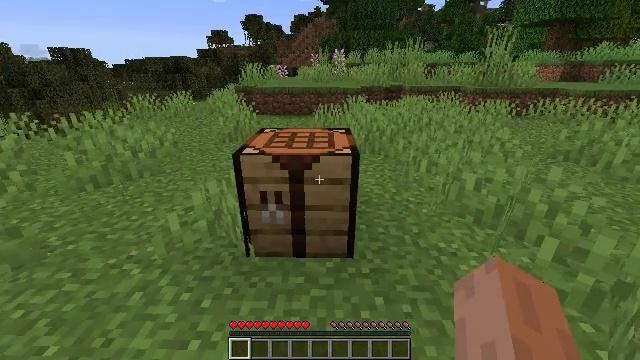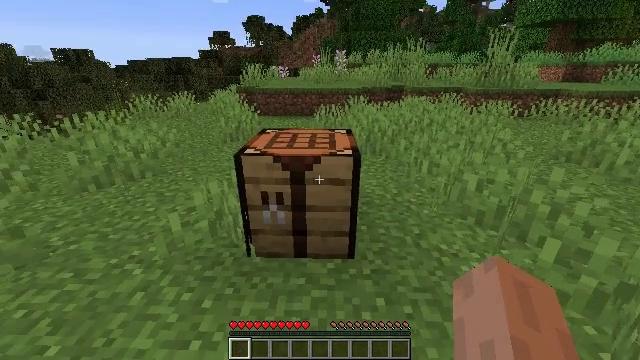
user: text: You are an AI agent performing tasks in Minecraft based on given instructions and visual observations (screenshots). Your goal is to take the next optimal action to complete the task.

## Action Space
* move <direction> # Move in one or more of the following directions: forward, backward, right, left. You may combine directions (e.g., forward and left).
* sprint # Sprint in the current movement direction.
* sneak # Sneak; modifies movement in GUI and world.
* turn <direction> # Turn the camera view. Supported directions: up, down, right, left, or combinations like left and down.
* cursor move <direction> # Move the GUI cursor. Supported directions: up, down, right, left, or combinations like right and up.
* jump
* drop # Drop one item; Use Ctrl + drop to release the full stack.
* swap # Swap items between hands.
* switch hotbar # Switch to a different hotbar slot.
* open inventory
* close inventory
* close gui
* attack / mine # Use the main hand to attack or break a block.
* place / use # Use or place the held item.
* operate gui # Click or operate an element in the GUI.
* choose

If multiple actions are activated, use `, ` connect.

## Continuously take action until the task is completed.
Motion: motion action
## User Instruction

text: Use 4 wooden planks to craft a crafting table.
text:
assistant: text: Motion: use / place
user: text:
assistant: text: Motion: use / place